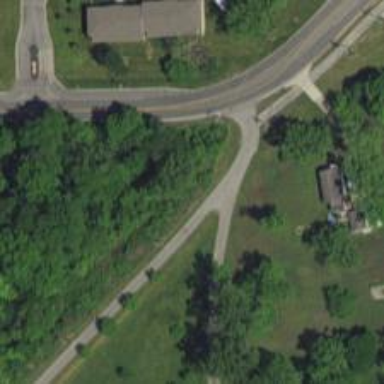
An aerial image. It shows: Residential road.